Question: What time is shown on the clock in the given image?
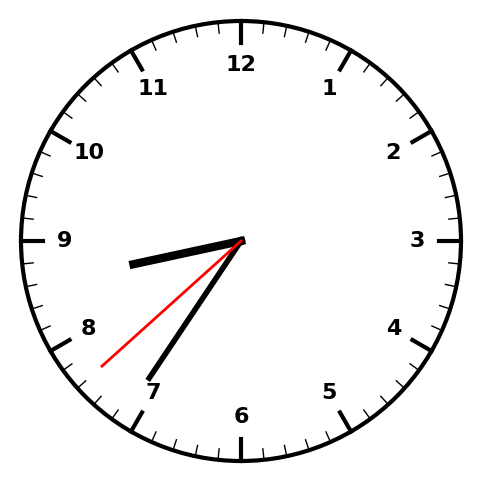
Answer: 08:35:38